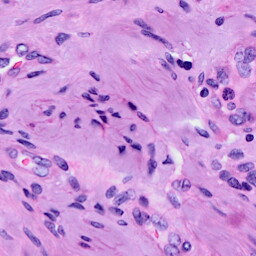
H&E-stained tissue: Cervix